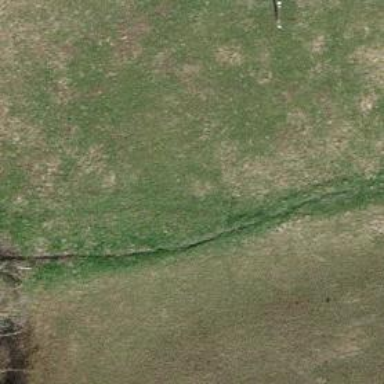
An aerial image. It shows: Ditch in the surroundings.